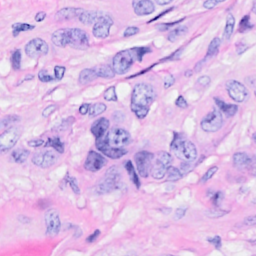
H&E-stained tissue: Breast